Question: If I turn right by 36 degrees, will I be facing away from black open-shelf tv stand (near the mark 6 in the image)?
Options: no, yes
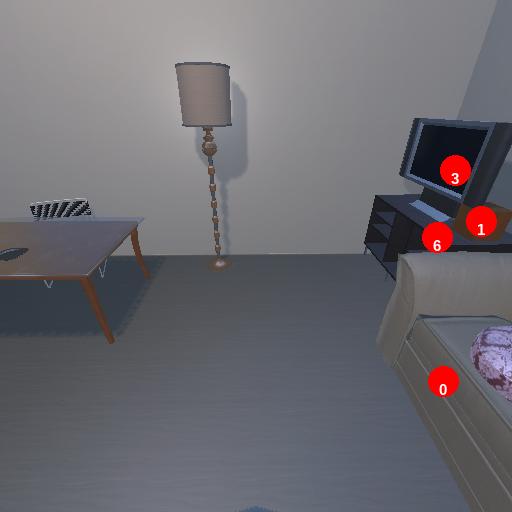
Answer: no